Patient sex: M
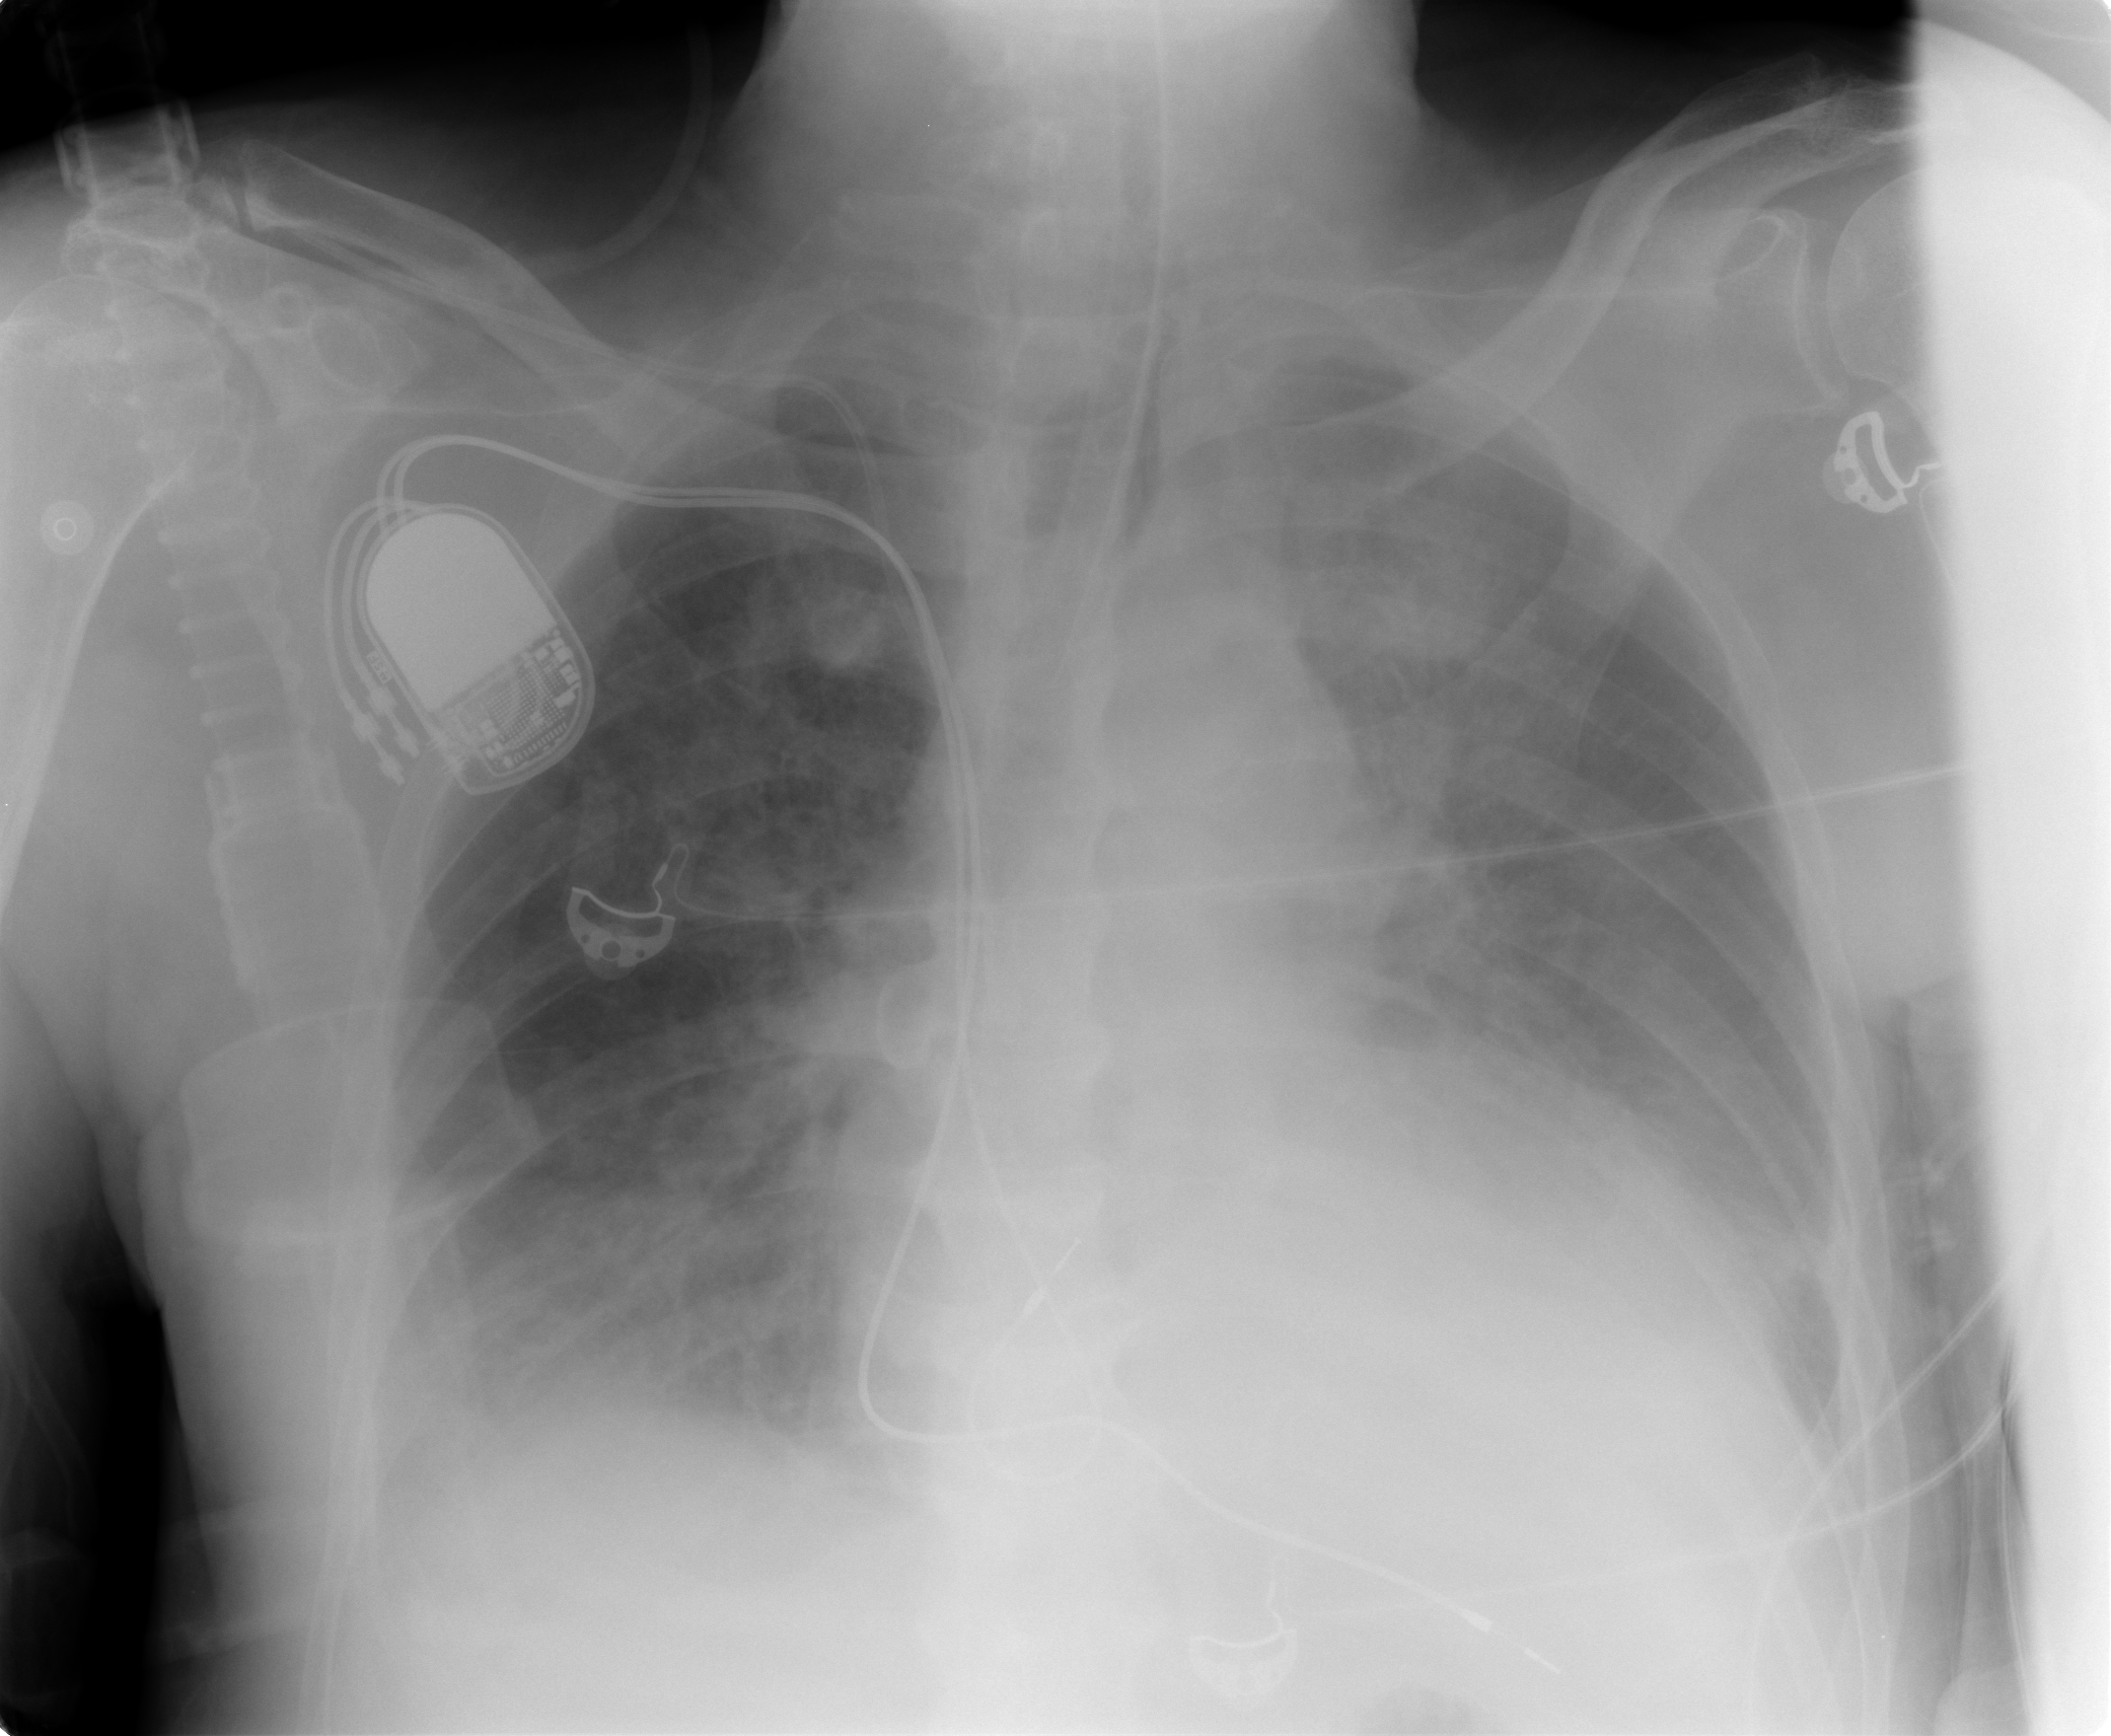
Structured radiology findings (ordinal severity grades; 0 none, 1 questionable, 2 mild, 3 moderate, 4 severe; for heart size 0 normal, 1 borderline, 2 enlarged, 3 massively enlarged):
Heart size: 1
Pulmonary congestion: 2
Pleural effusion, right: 2
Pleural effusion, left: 1
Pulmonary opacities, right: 0
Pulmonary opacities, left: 0
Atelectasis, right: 2
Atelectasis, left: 1